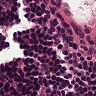
Metastatic tissue present: no